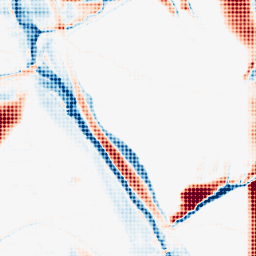
Category: morphological
Decomposition family: morphological_rect
Decomposition parameters: operation: average
width: 50
height: 5
Upsampling method: sinc_blackman
Upsampling parameters: scale: 4
kernel_size: 4
Upsampling scale: 4